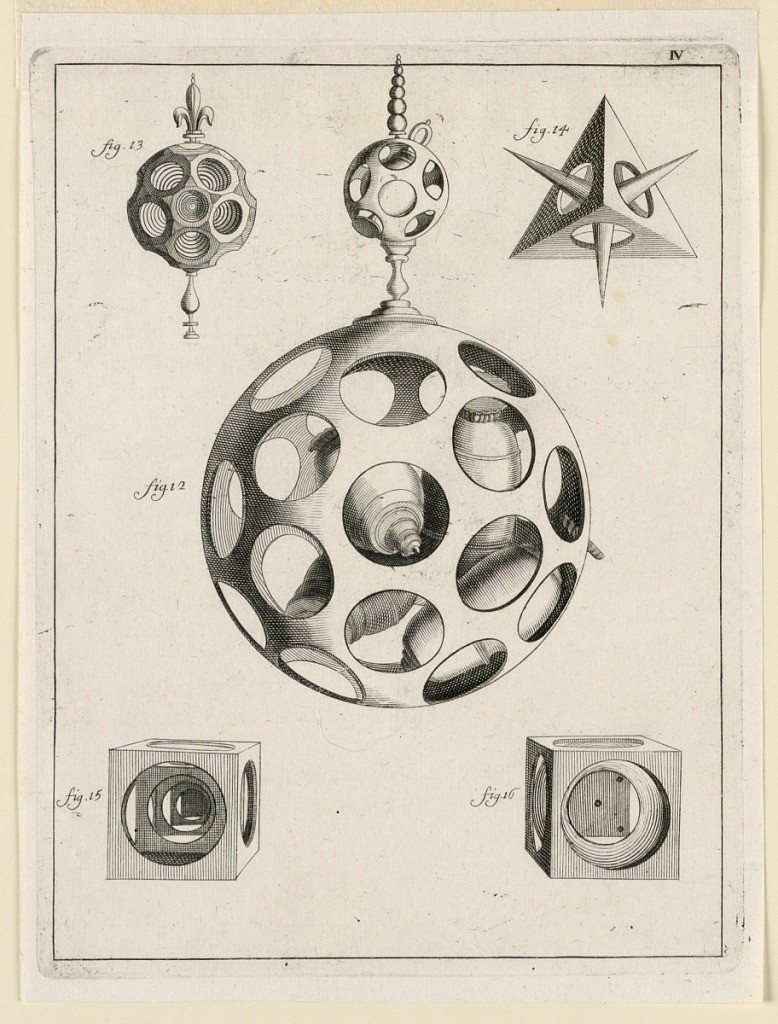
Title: Plate 4, from Recueil d'ouvrages curieux de mathématique et de mécanique, ou description du cabinet de Monsieur Grollier de Servière
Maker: Etienne Joseph Daudet, French, 1672 - 1730
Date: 1732
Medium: Engraving on paper
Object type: Print
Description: Designs for mechanical objects to be carried out in metal or ivory. The central figure (12) is the largest, and like those in Plate 3, is spherical, but has more holes apparent. Inside are loose barrel-like shapes; figure 4, an indented sphere. Lower right, a quadrilateral triangle, with merging points. Lower left and righ, cubes.